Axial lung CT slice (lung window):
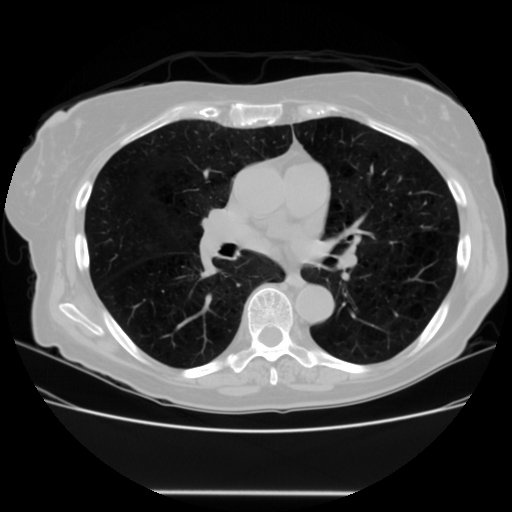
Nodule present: no